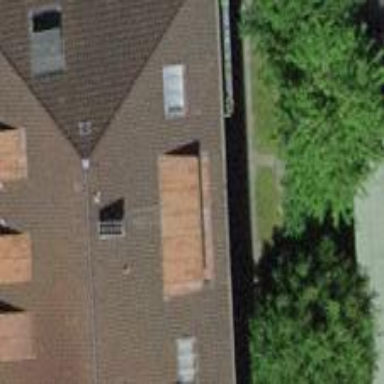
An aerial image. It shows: The apartments building with roof made of roof tiles.